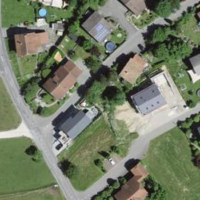
EUNIS habitat code: 54
Species observed at this site:
Cardamine pratensis